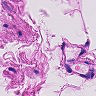
Metastatic tissue present: no